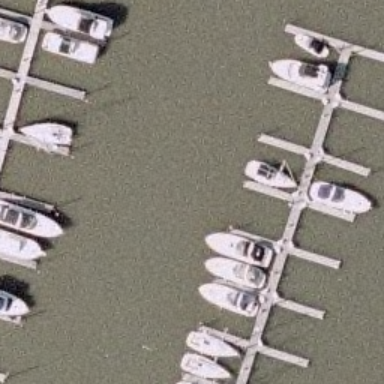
Lots of boats docked at the harbor and the water is turbid .